Question: Can you guys install it? I am not sure about whether that is a connectivity problem for me...

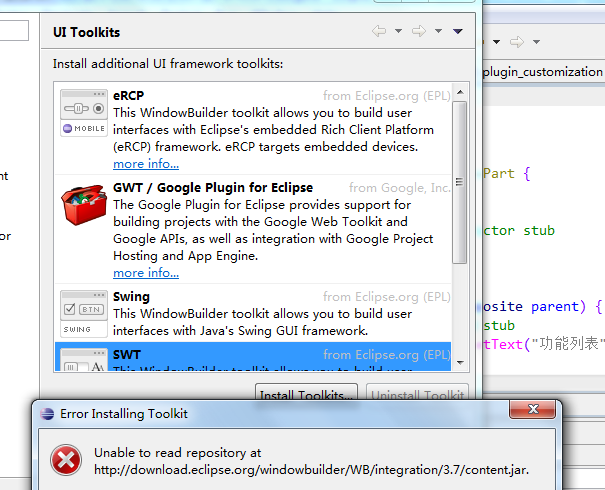
Answer: It's available for me. So check your connection. :)